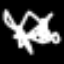
Label: squiggle